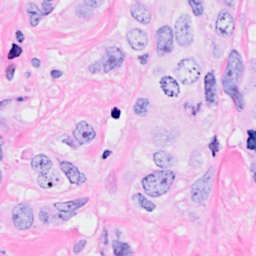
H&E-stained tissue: Breast